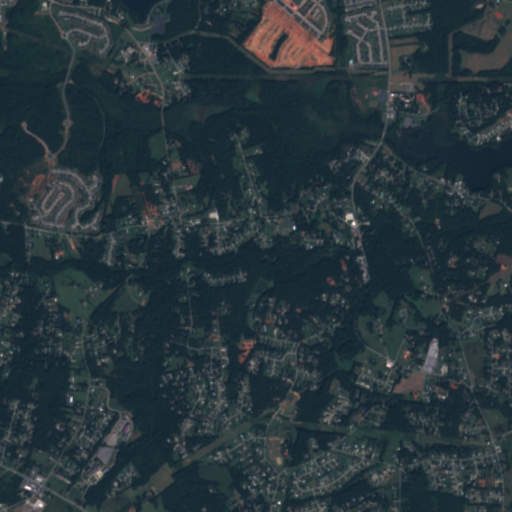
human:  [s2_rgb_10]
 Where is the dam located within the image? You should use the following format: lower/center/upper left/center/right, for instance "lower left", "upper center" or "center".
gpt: The dam is located in the upper left of the image.
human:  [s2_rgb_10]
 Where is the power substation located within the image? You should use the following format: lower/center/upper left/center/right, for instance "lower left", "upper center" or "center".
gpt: The power substation is located in the upper right of the image.
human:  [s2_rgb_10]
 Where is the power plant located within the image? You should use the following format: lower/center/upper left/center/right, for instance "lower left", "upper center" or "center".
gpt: There is no power plant in the image.